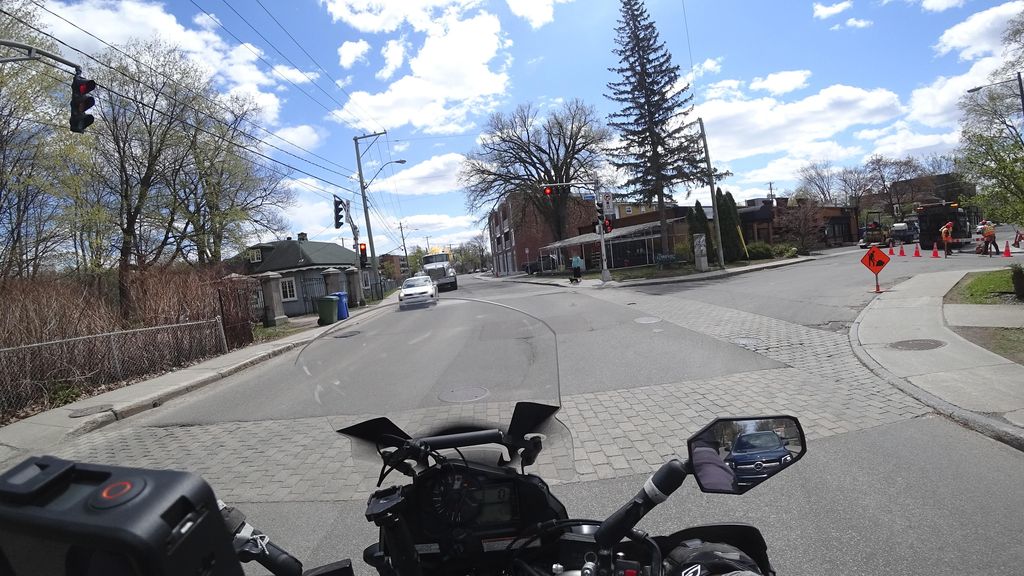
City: quebec_city